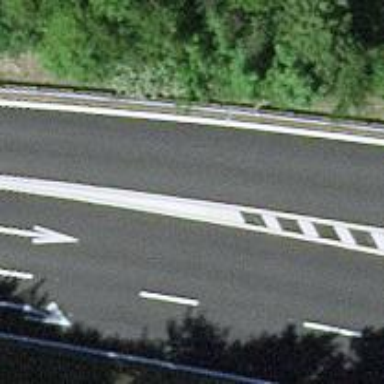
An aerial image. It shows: Asphalt road classified as primary highway.